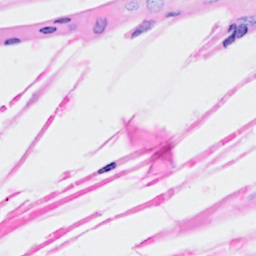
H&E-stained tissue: Breast